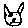
Label: cat